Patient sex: F
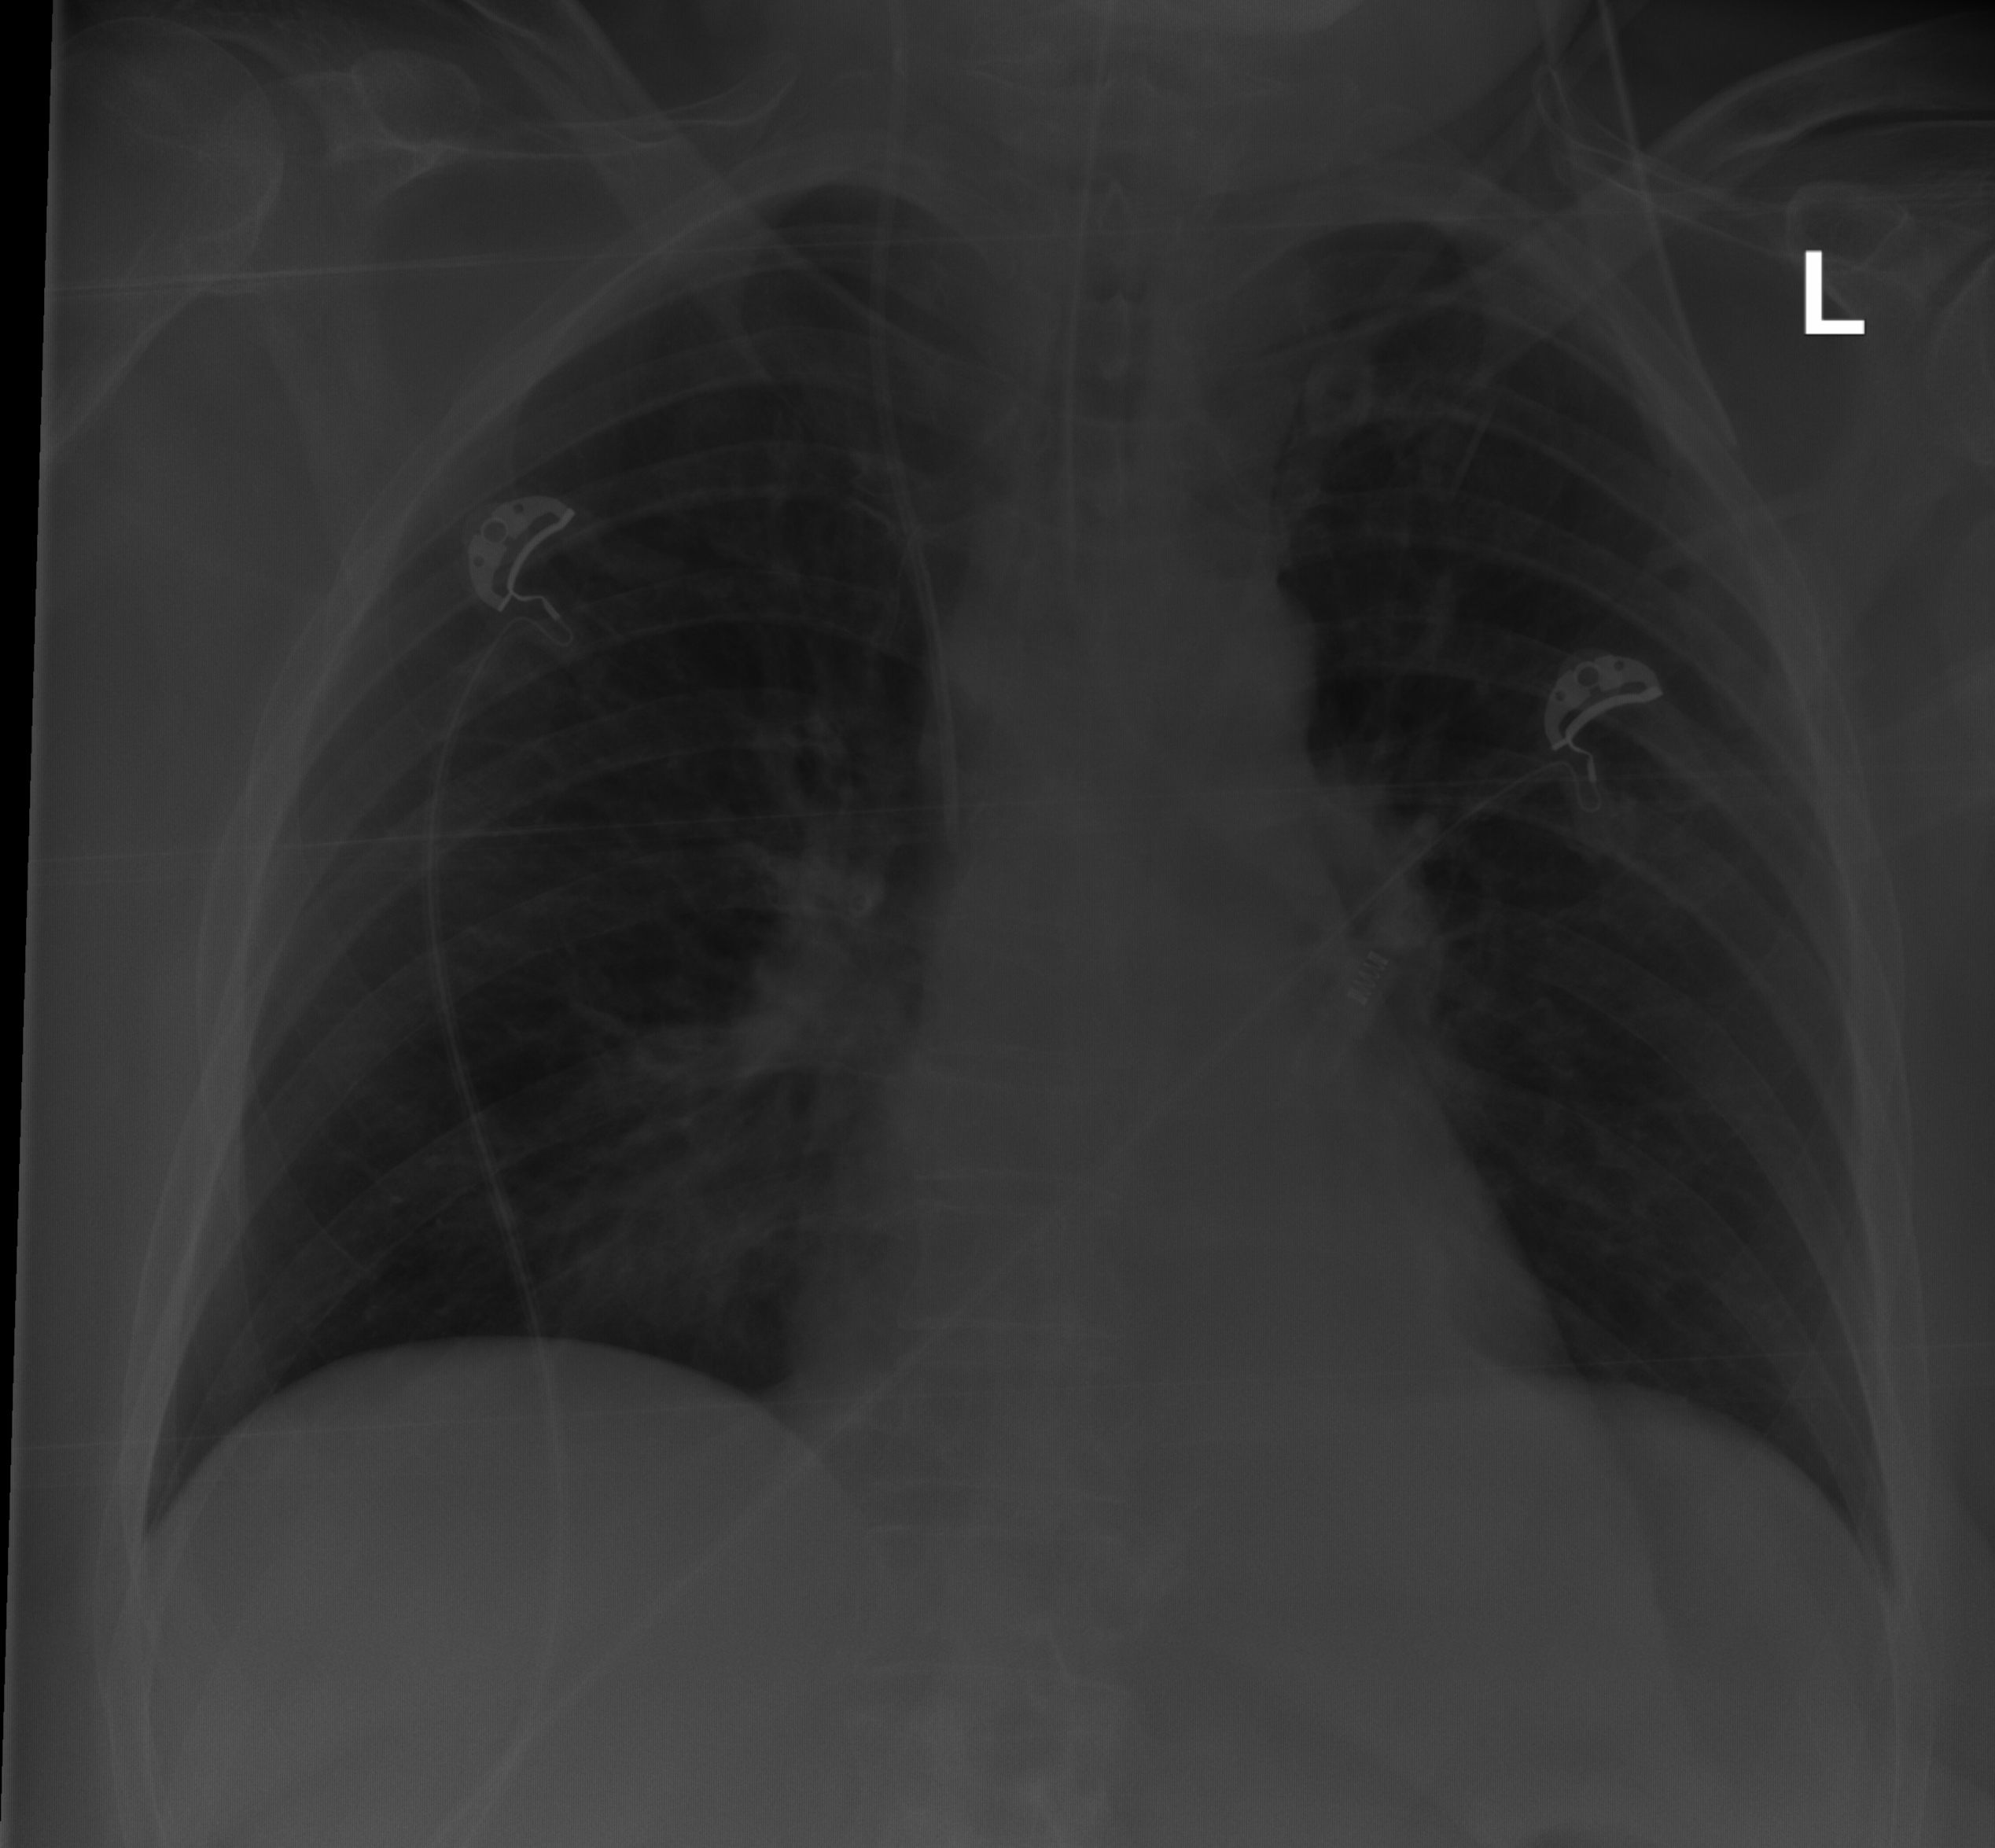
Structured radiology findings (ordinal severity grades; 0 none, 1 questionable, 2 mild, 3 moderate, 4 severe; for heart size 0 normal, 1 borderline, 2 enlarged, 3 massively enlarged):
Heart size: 0
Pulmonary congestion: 0
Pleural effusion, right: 0
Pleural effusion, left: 0
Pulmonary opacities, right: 0
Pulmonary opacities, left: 0
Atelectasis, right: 1
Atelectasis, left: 0